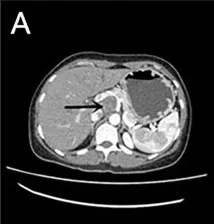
(A-I) The enhanced Computed Tomography (CT) and three-dimensional reconstruction performance and the intraoperative situation of case 3.
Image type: radiology (ct)